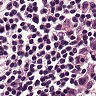
Metastatic tissue present: yes